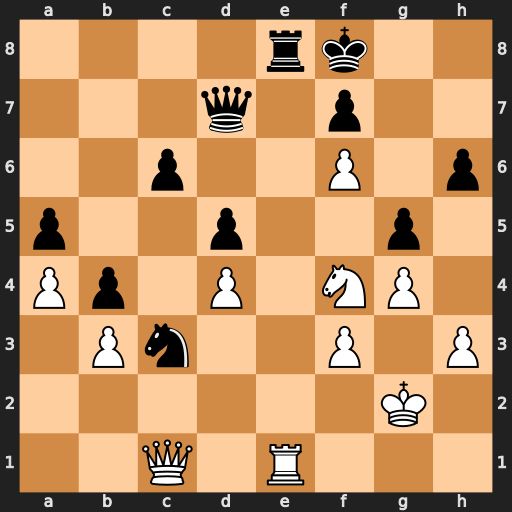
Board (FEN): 4rk2/3q1p2/2p2P1p/p2p2p1/Pp1P1NP1/1Pn2P1P/6K1/2Q1R3
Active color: w
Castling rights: -
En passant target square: -
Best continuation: Qc2 Kg8 Qf5